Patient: sex F, age 47
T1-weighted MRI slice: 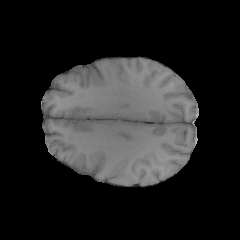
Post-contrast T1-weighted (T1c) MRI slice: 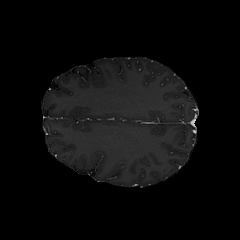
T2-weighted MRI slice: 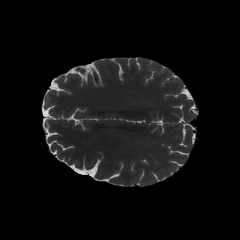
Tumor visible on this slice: no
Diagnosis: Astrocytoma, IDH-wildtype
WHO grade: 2